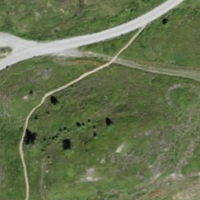
EUNIS habitat code: 26
Species observed at this site:
Arnica montana
Primula hirsuta
Campanula barbata